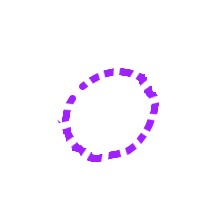
Shape: circle